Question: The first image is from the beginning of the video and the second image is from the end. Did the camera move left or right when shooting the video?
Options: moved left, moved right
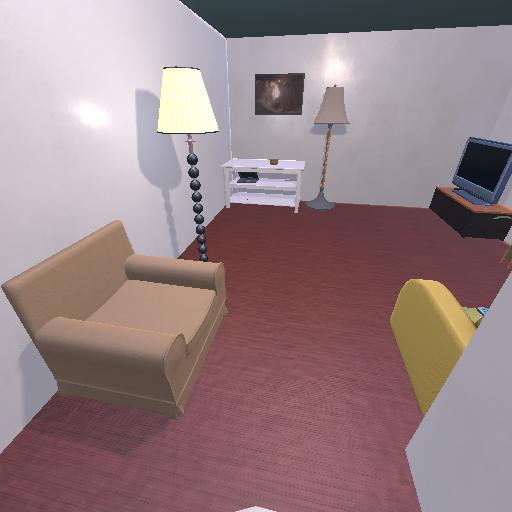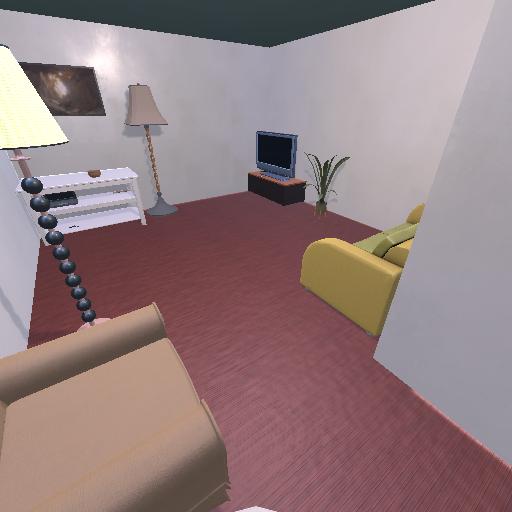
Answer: moved left